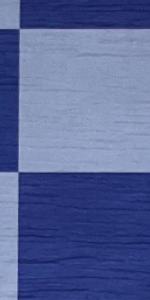
Label: Empty